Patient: sex M, age 79
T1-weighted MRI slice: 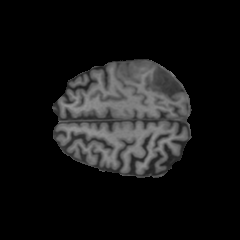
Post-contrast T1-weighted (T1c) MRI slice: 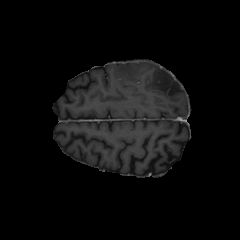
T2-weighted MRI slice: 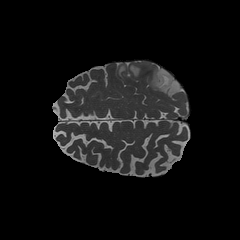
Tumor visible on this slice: yes
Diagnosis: Glioblastoma, IDH-wildtype
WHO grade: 4